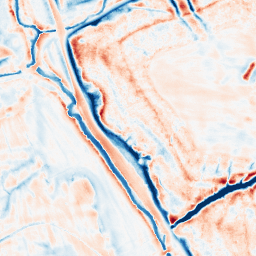
Category: edge_preserving
Decomposition family: bilateral
Decomposition parameters: d: 21
sigma_color: 150
sigma_space: 150
Upsampling method: bicubic_3x
Upsampling parameters: scale: 3
Upsampling scale: 3